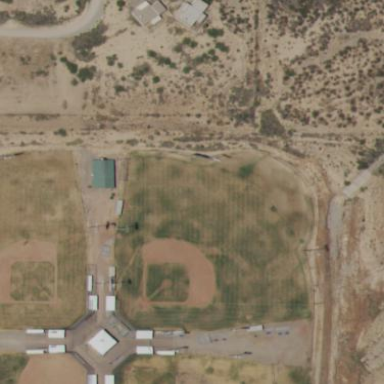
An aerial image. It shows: Baseball pitch for leisure and sports activities.